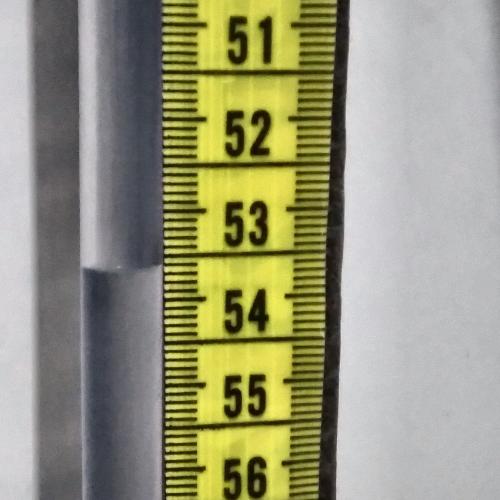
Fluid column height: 53.6 cm